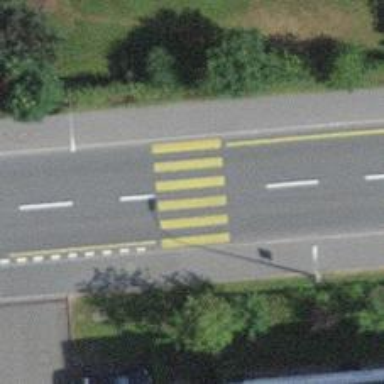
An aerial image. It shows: Pedestrian crossing with zebra markings on the footway.